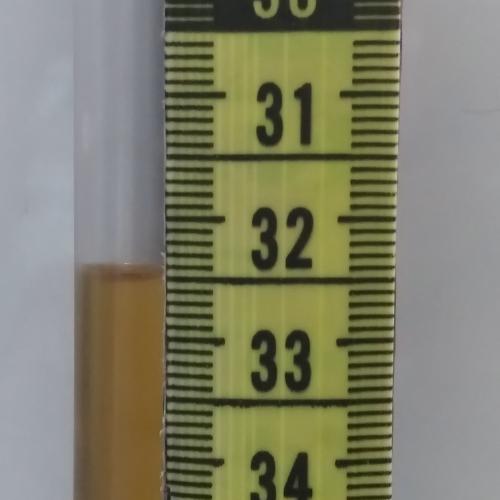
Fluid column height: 32.5 cm